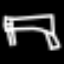
Label: bed